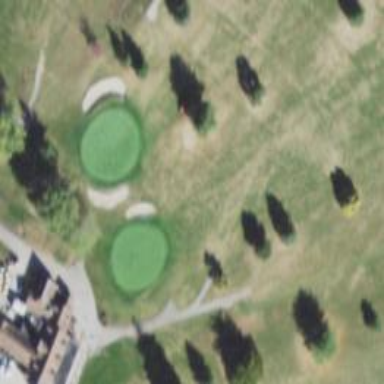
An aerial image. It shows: Golf hole.